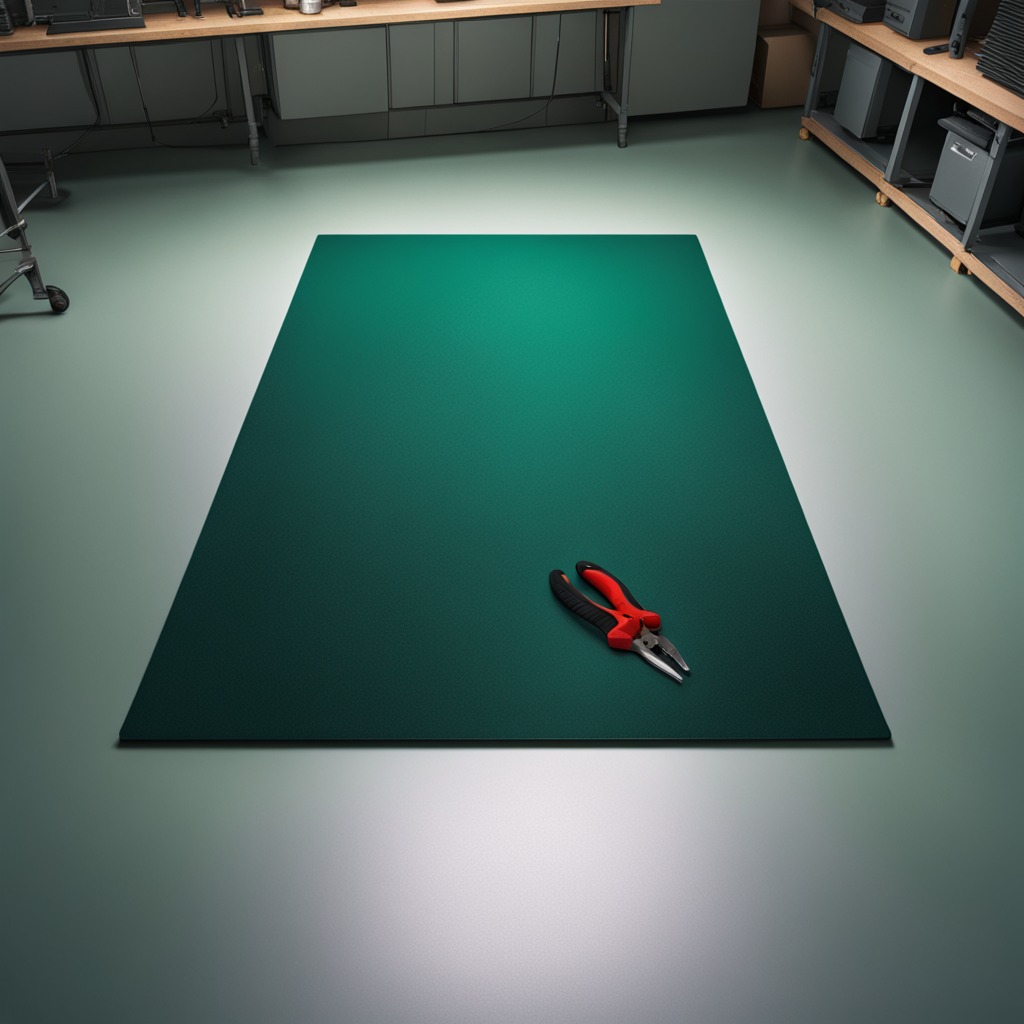
A plier lying on the tabletop